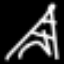
Label: The Eiffel Tower